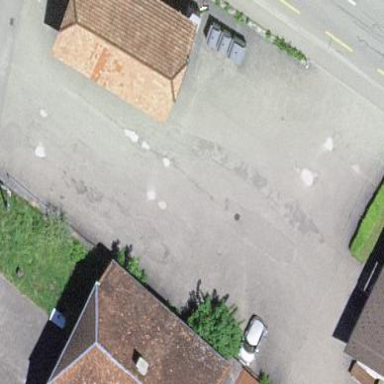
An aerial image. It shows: Parking area.